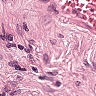
Metastatic tissue present: no